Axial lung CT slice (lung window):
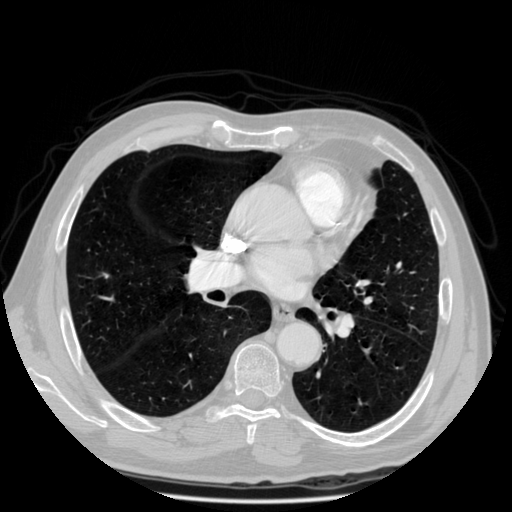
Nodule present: no